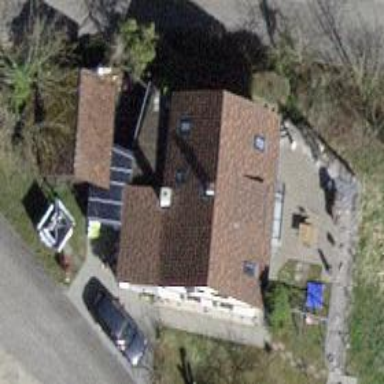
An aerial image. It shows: Building with tile roof.